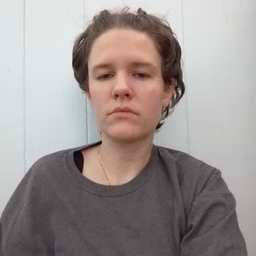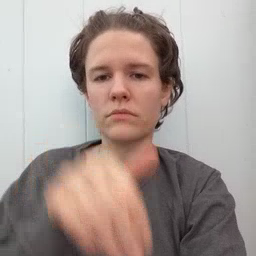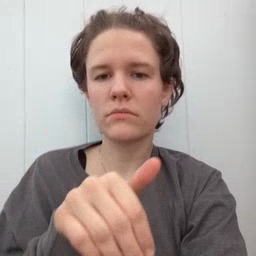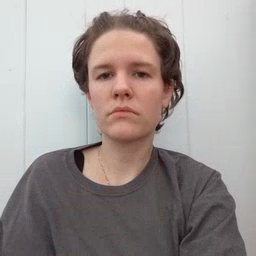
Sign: night